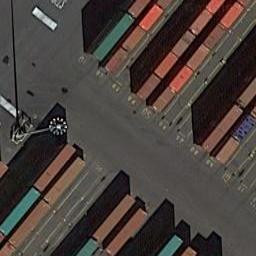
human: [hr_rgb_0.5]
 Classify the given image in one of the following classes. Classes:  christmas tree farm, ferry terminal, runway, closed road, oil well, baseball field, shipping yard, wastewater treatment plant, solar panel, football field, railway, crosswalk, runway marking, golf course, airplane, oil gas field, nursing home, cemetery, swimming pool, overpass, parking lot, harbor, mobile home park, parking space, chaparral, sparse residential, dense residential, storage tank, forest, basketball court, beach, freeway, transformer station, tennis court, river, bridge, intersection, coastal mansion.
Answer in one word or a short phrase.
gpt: shipping yard